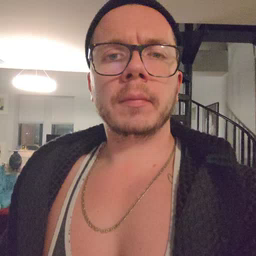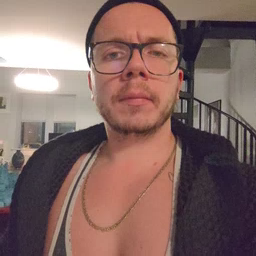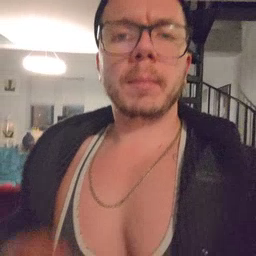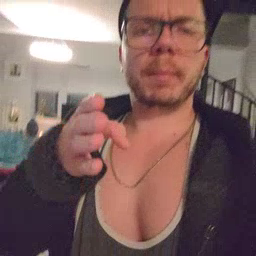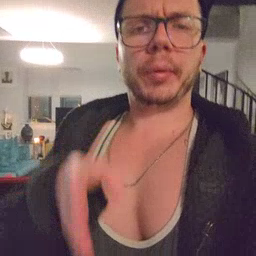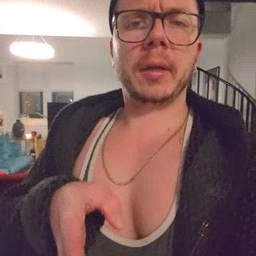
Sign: person